Question: Count the number of objects in the diagram.
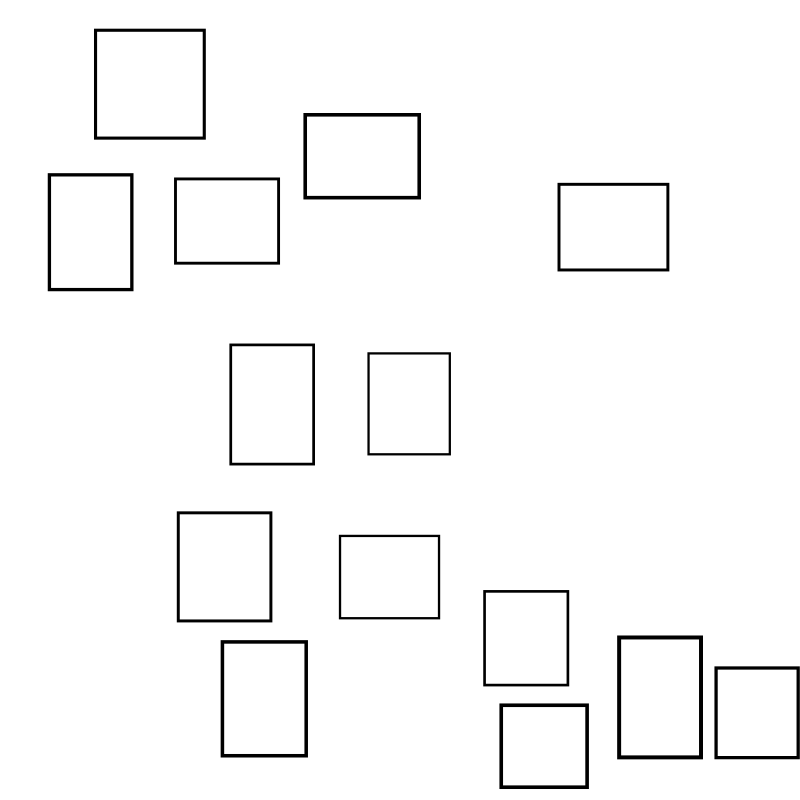
Answer: 14